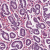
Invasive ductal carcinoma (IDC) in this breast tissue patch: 1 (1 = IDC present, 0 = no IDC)